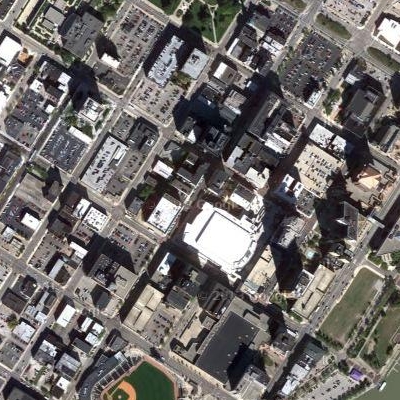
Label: Industry